Aerial crown-view tile of a tropical tree (Barro Colorado Island, Panama), acquired 20240813:
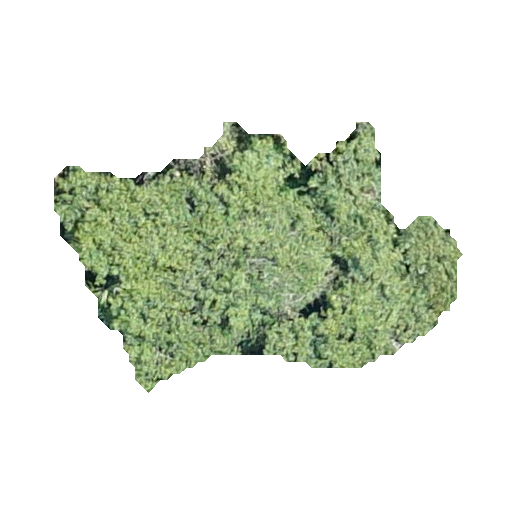
Species: Apeiba tibourbou
GBIF accepted scientific name: Apeiba tibourbou
Crown area: 107.044 m²